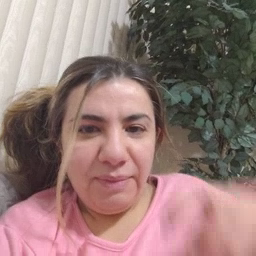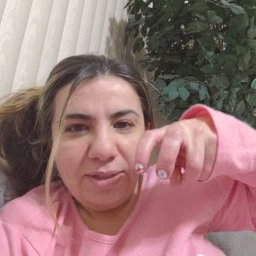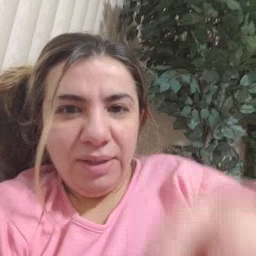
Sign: ride